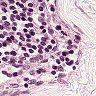
Metastatic tissue present: no